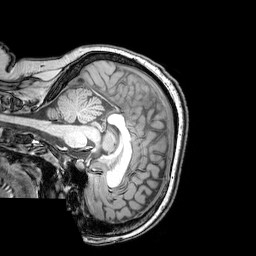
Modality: T1w
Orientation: sagittal
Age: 24
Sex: female
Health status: healthy
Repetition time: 0.081 s
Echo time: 0.037 s